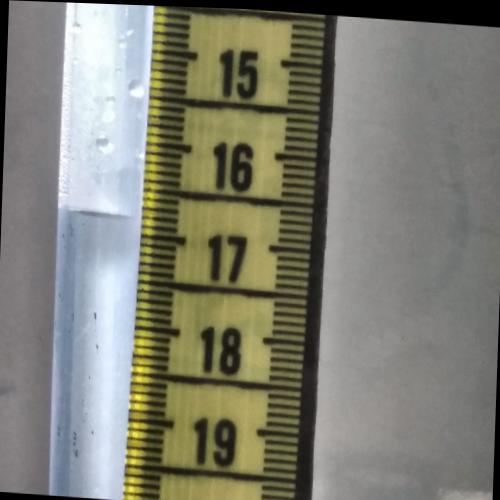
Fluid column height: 16.8 cm